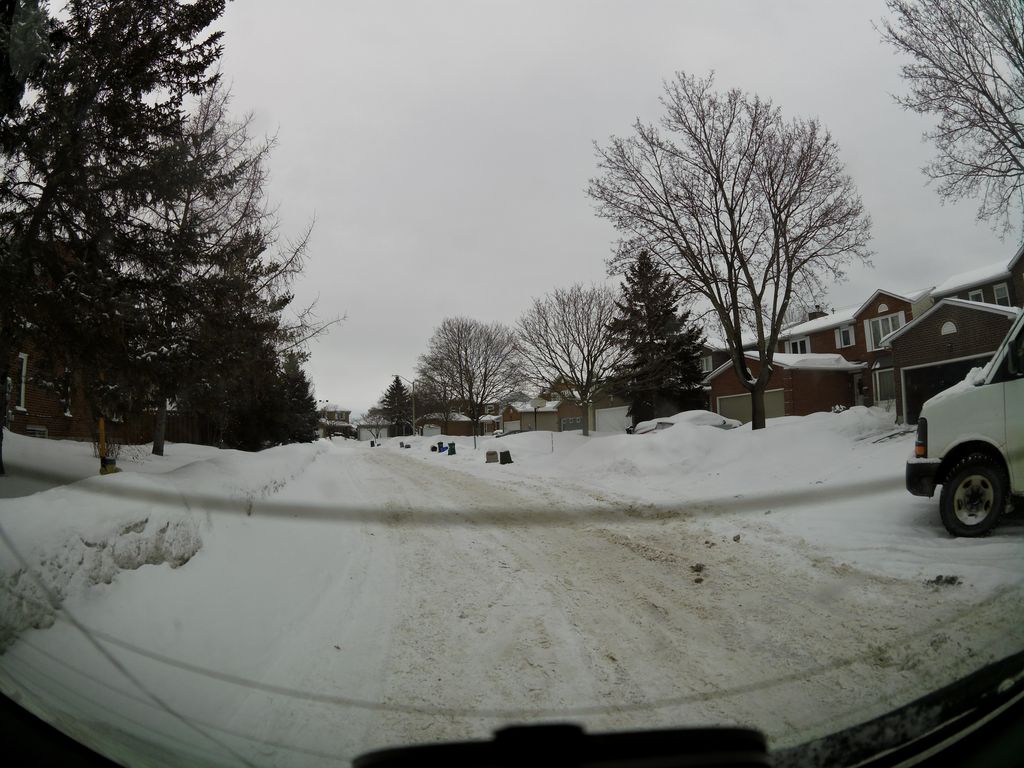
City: ottawa-gatineau